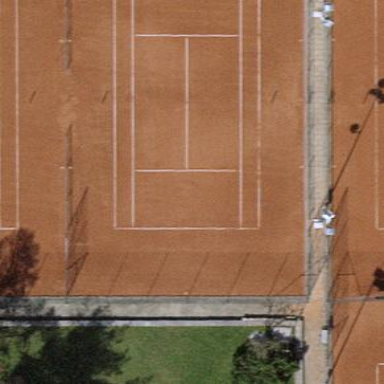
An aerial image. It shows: Tennis court on the leisure land pitch.